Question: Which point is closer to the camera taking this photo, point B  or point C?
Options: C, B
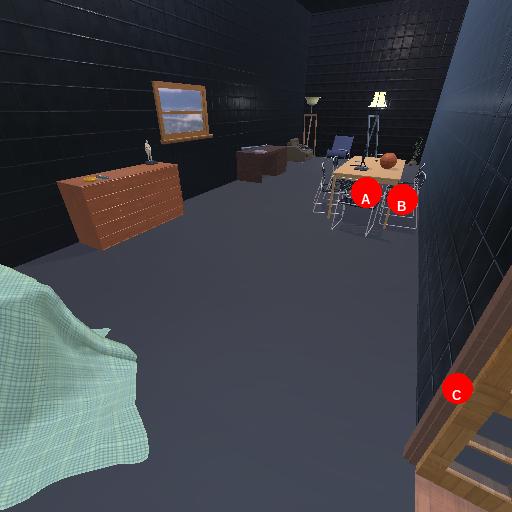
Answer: C